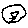
Label: circle